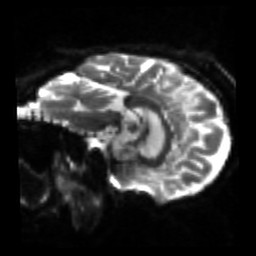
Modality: sbref
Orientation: sagittal
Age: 70
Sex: female
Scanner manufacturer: siemens
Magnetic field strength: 3 T
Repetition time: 4.71 s
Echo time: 0.0906 s